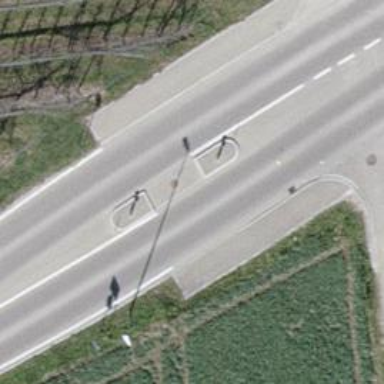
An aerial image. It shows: Unmarked crossing with pedestrian island.